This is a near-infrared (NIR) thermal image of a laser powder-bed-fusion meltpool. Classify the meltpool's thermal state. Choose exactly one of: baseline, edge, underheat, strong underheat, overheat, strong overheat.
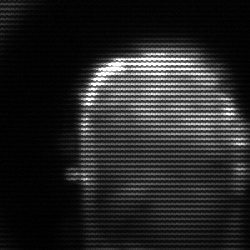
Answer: baseline